【题型】选择题　【知识点】立体几何　【难度】hard
在棱长为1的正方体 \(ABCD-A_1B_1C_1D_1\) 中，已知 \(E\) 为线段 \(B_1C\) 的中点，点 \(F\) 和点 \(P\) 分别满足 \(\overrightarrow{D_1F} = \lambda \overrightarrow{D_1C_1}\)，\(\overrightarrow{D_1P} = \mu \overrightarrow{D_1B}\)，其中 \(\lambda, \mu \in [0,1]\)，则下列说法不正确的是（ \quad）

A. 当 \(\lambda = \frac{1}{2}\) 时，三棱锥 \(P-EFD\) 的体积为定值

B. 当 \(\mu = \frac{1}{2}\) 时，四棱锥 \(P-ABCD\) 的外接球的表面积是 \(\frac{9\pi}{4}\)

C. \(PE + PF\) 的最小值为 \(\frac{5\sqrt{3}}{6}\)

D. 存在唯一的实数对 \((\lambda, \mu)\)，使得 \(EP \perp\) 平面 \(PDF\)
【解答】
【答案】C

【分析】由线面平行的判定可知 \(BD_1 \parallel\) 平面 \(EFD\)，知三棱锥 \(P-EFD\) 底面积和高均为定值，A正确；根据正棱锥外接球的球法，可构造关于外接球半径 \(R\) 的方程，求得 \(R\) 后知B正确；将C中问题转化为在平面 \(ABC_1D_1\) 内求解 \(PE + PF\) 的最小值，作 \(E\) 关于线段 \(BD_1\) 的对称点 \(E_1\)，将问题转化为 \(E_1H\) 长度的求解，根据角度和长度关系可确定C正确；以 \(D\) 为坐标原点建立空间直角坐标系，假设线面垂直可构造方程组求得 \(\lambda, \mu\)，可知D正确.

【详解】对于A，当 \(\lambda = \frac{1}{2}\) 时，\(F\) 为 \(C_1D_1\) 中点，又 \(E\) 为 \(B_1C\) 中点，\(\therefore EF \parallel BD_1\)，

\(\because EF \subset\) 平面 \(EFD\)，\(BD_1 \not\subset\) 平面 \(EFD\)，\(\therefore BD_1 \parallel\) 平面 \(EFD\)，
则当 \(P\) 在线段 \(BD_1\) 上移动时，其到平面 \(EFD\) 的距离不变，
\(\therefore\) 三棱锥 \(P-EFD\) 的体积为定值，A正确；

对于B，当 \(\mu = \frac{1}{2}\) 时，取 \(AC,BD\) 交点 \(O\)，连接 \(PO\)，则四棱锥 \(P-ABCD\) 为正四棱锥，
\(\therefore PO \perp\) 平面 \(ABCD\)，
设四棱锥 \(P-ABCD\) 的外接球的球心为 \(O'\)，半径为 \(R\)，则 \(O'\) 在直线 \(PO\) 上，

\(\because OC = \frac{\sqrt{2}}{2}\)，\(OO' = \left|\frac{1}{2} - R\right|\)，\(\therefore OC^2 + OO'^2 = O'C^2\)，即 \(\frac{1}{2} + \left(\frac{1}{2} - R\right)^2 = R^2\)，
解得：\(R = \frac{3}{4}\)，\(\therefore\) 四棱锥 \(P-ABCD\) 的外接球的表面积 \(S = 4\pi R^2 = \frac{9\pi}{4}\)，B正确；

对于C，将问题转化为在平面 \(ABC_1D_1\) 内求解 \(PE + PF\) 的最小值，
作 \(E\) 关于线段 \(BD_1\) 的对称点 \(E_1\)，过 \(E_1\) 作 \(HG \parallel AD_1\)，交 \(C_1D_1,AB\) 于 \(H,G\)，如下图所示，

\(\because PE = PE_1\)，\(\therefore PE + PF = PE_1 + PF \geq E_1H\)（当且仅当 \(F\) 与 \(H\) 重合时取等号），

\(\because \angle E_1BA = \angle ABD_1 - \angle D_1BE = \angle ABD_1 - \angle D_1BC_1\)，
\(\therefore \sin\angle E_1BA = \sin(\angle ABD_1 - \angle D_1BC_1) = \left(\frac{\sqrt{2}}{\sqrt{3}}\right)^2 - \left(\frac{1}{\sqrt{3}}\right)^2 = \frac{1}{3}\)，

\(\therefore E_1G = B_1E \cdot \sin\angle E_1BA = BE \cdot \sin\angle E_1BA = \frac{\sqrt{2}}{6}\)，\(\therefore E_1H = \sqrt{2} - \frac{\sqrt{2}}{6} = \frac{5\sqrt{2}}{6}\)，
即 \(PE + PF\) 的最小值为 \(\frac{5\sqrt{2}}{6}\)，故C错误；

对于D，以 \(D\) 为坐标原点，\(\overrightarrow{DA},\overrightarrow{DC},\overrightarrow{DD_1}\) 为 \(x,y,z\) 轴建立如图所示空间直角坐标系，

则 \(D(0,0,0)\)，\(E\left(\frac{1}{2},1,\frac{1}{2}\right)\)，\(F(0,\lambda,1)\)，\(P(\mu,\mu,1-\mu)\)，

\(\therefore \overrightarrow{EP} = \left(\mu - \frac{1}{2},\mu - 1,\frac{1}{2} - \mu\right)\)，\(\overrightarrow{DP} = (\mu,\mu,1-\mu)\)，\(\overrightarrow{DF} = (0,\lambda,1)\)，

若 \(EP \perp\) 平面 \(PDF\)，则 \(\begin{cases} \overrightarrow{EP} \perp \overrightarrow{DP} \\ \overrightarrow{EP} \perp \overrightarrow{DF} \end{cases}\)，

\(\therefore \begin{cases} \overrightarrow{EP} \cdot \overrightarrow{DP} = \mu\left(\mu - \frac{1}{2}\right) + \mu(\mu - 1) + \left(\frac{1}{2} - \mu\right)(1 - \mu) = 0 \\ \overrightarrow{EP} \cdot \overrightarrow{DF} = \lambda(\mu - 1) + \left(\frac{1}{2} - \mu\right) = 0 \end{cases}\)，

解得：
\[
\begin{cases}
\mu = \dfrac{3+\sqrt{3}}{6} \\
\lambda = -\dfrac{1+\sqrt{3}}{2}
\end{cases} \ (\text{舍}) \quad \text{或} \quad
\begin{cases}
\mu = \dfrac{3-\sqrt{3}}{6} \\
\lambda = \dfrac{\sqrt{3}-1}{2}
\end{cases},
\]

\(\therefore\) 存在唯一的实数对 \((\lambda,\mu) = \left(\dfrac{\sqrt{3}-1}{2},\dfrac{3-\sqrt{3}}{6}\right)\)，使得 \(EP \perp\) 平面 \(PDF\)，故D正确.

故选：C.

\end{document}
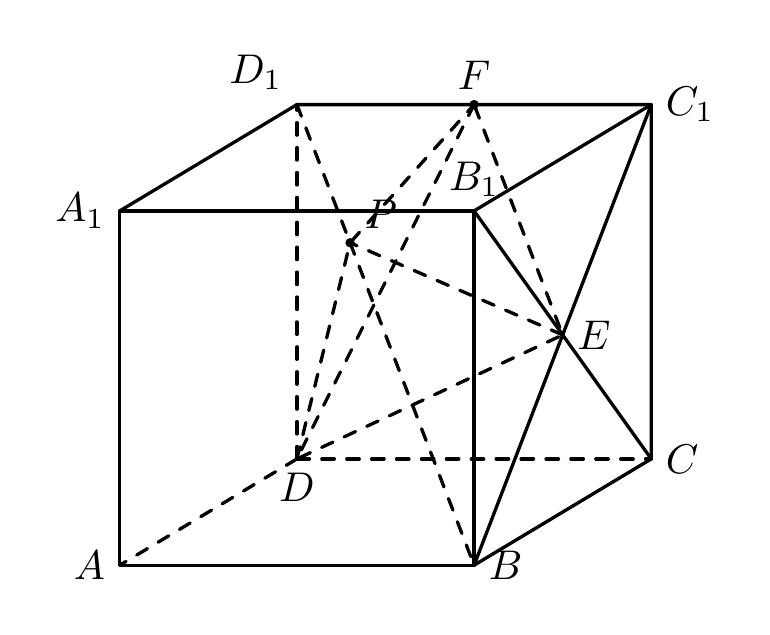
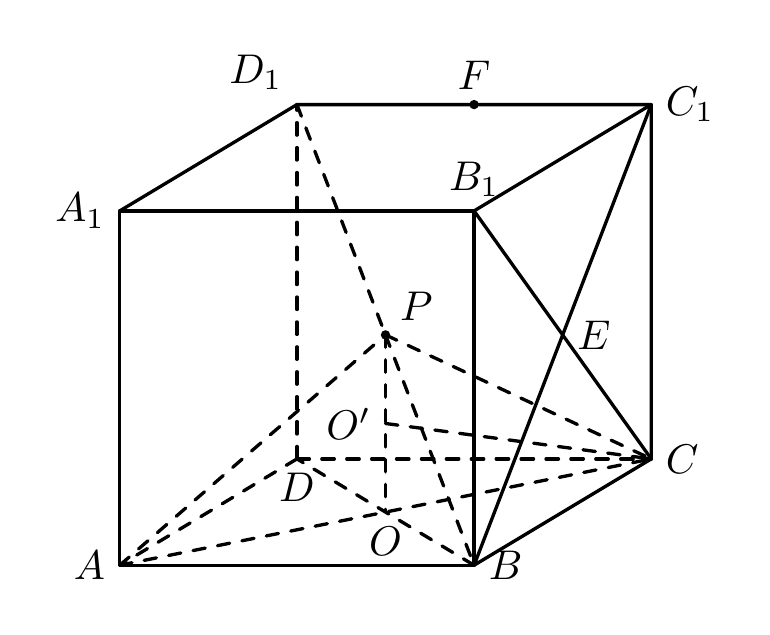
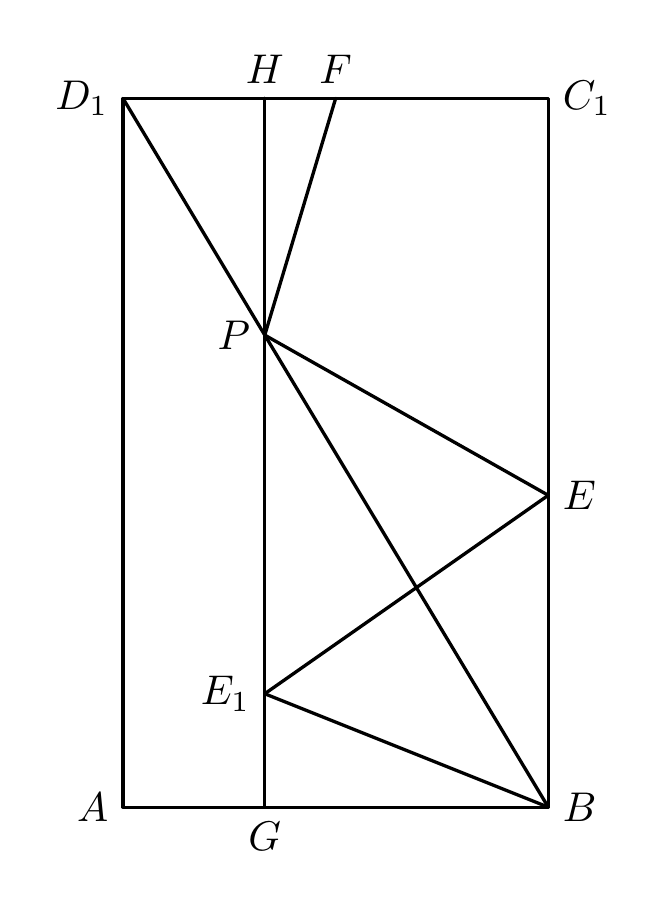
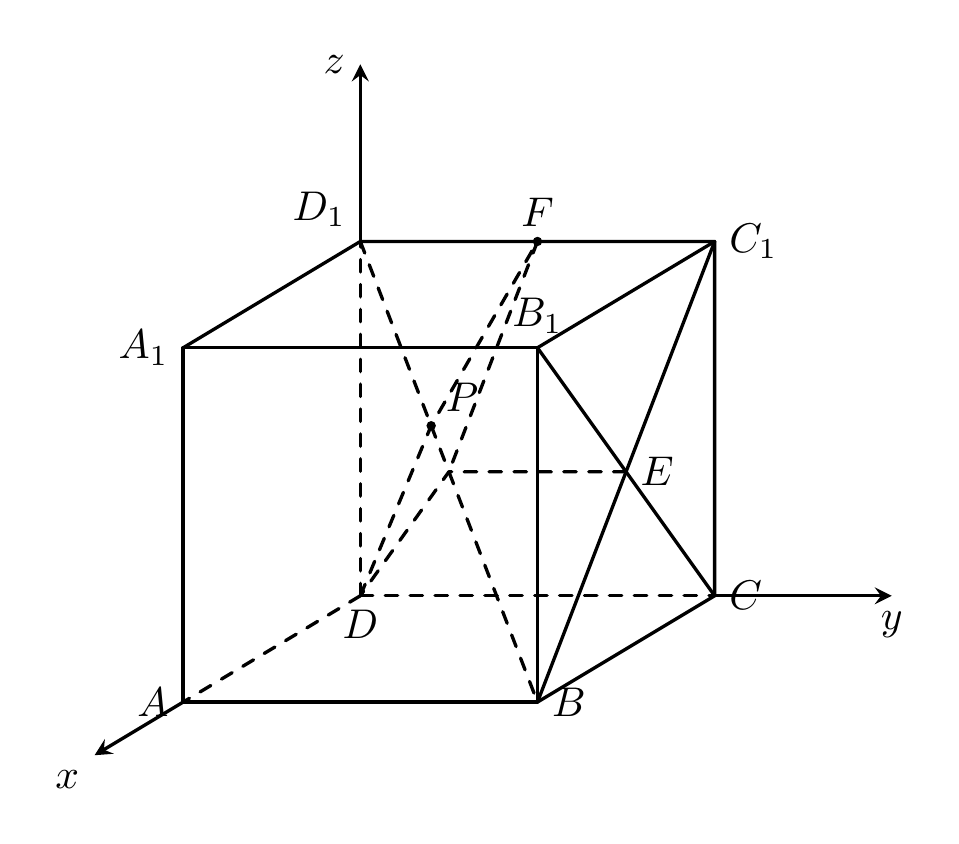